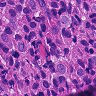
Metastatic tissue present: yes